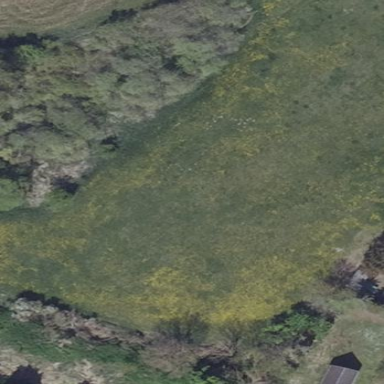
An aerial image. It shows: Beautiful meadow.